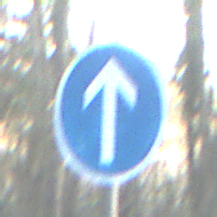
Verkehrszeichen: VorgeschriebeneFahrtrichtungGeradeaus
Umgebung: Outdoor, Nature
Tageszeit: SunriseSunset
Wetter: Clear
Licht: Natural
Jahreszeit: Winter
Kontrast: LowContrast